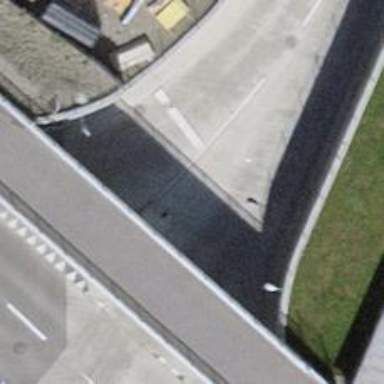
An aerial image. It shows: Road with traffic signals.